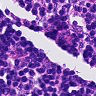
Metastatic tissue present: no